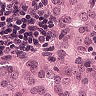
Metastatic tissue present: yes